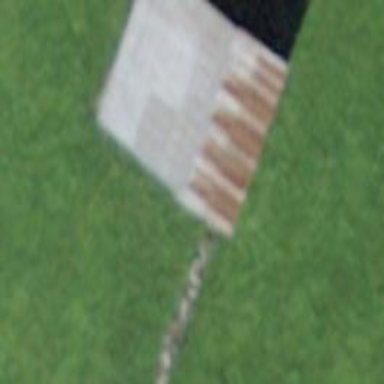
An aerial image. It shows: Barn.